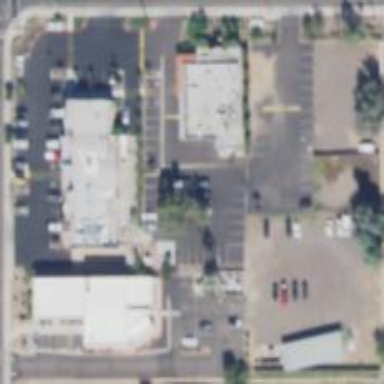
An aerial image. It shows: Retail area.